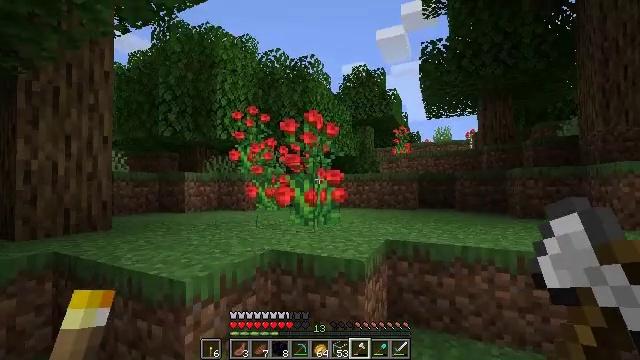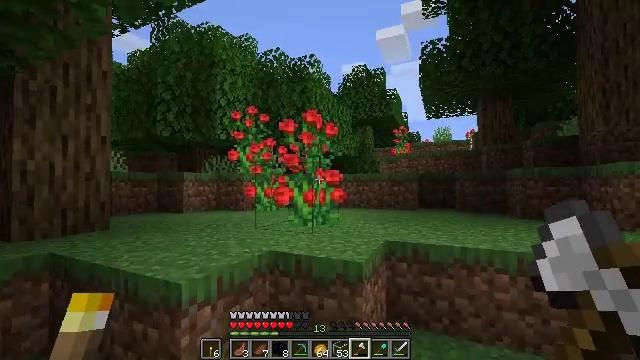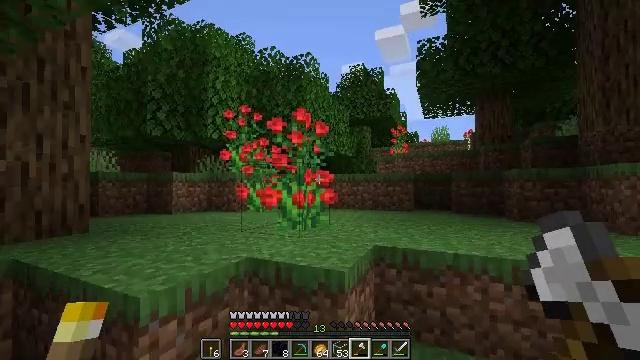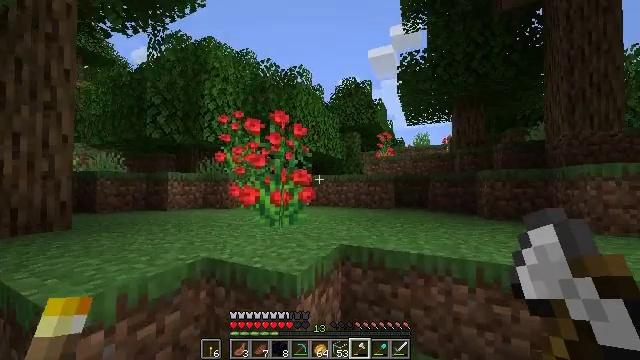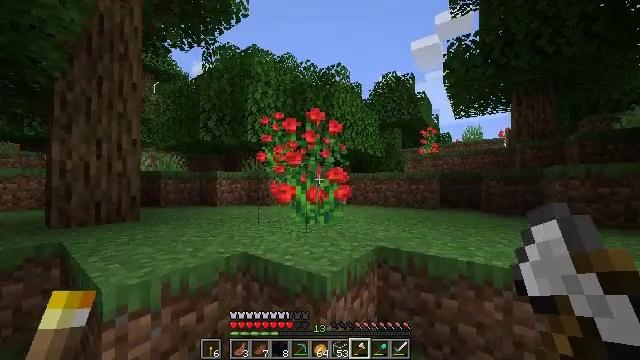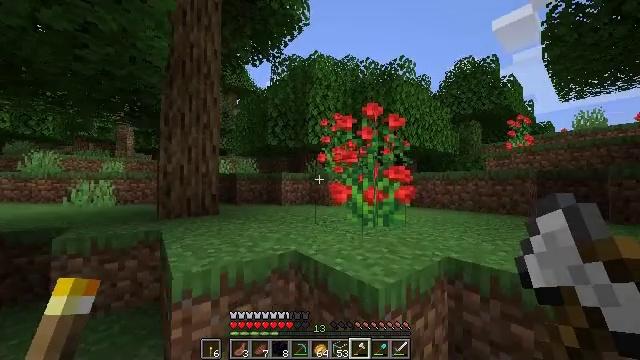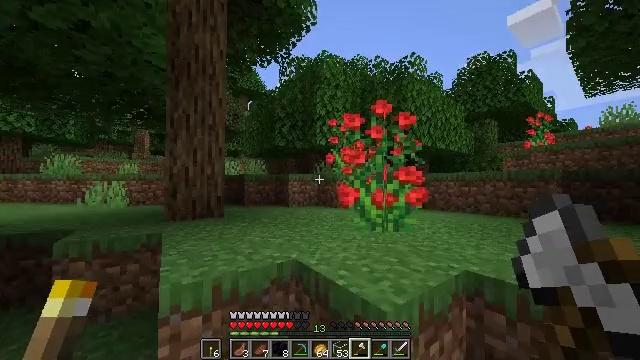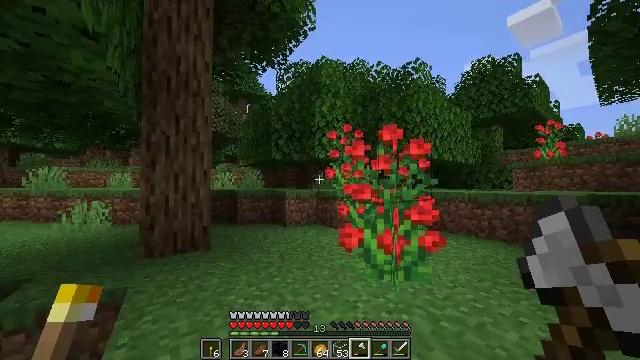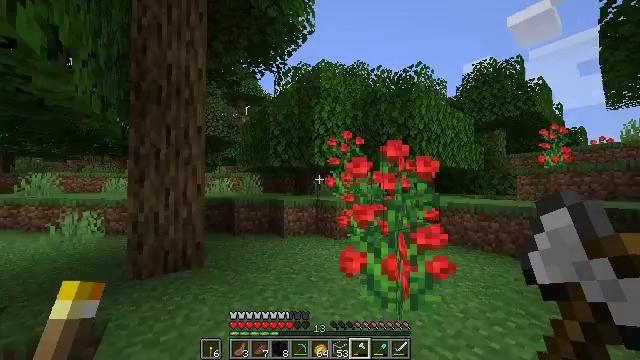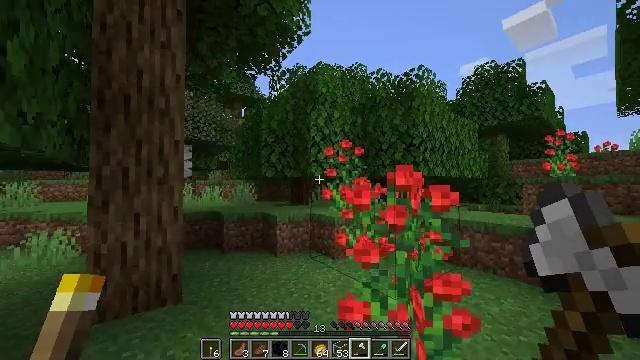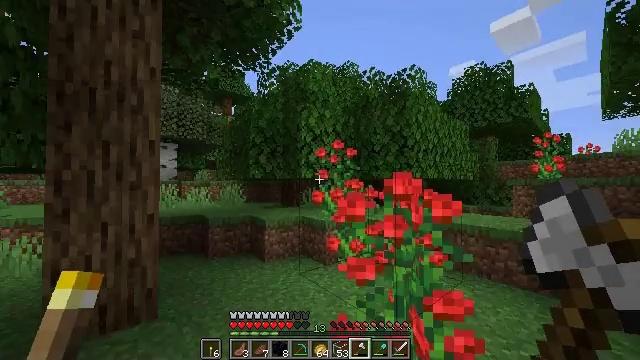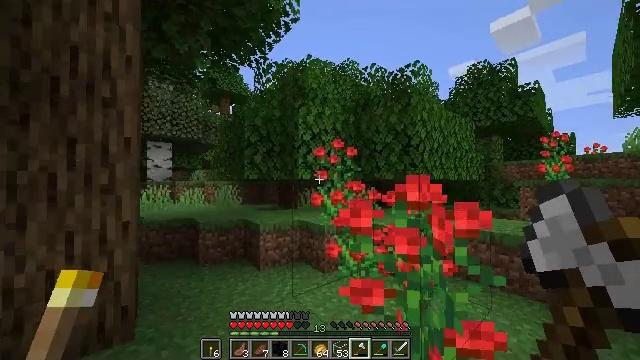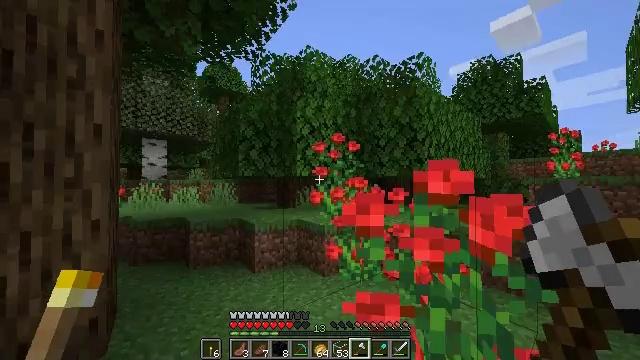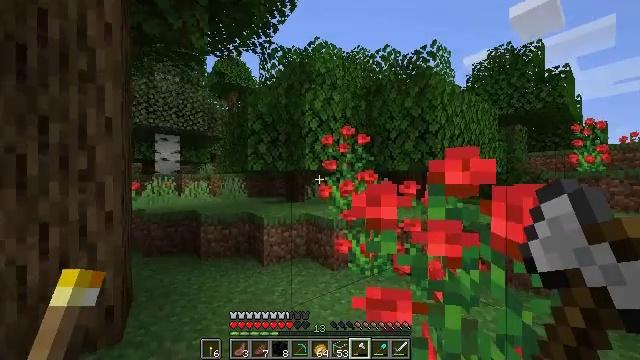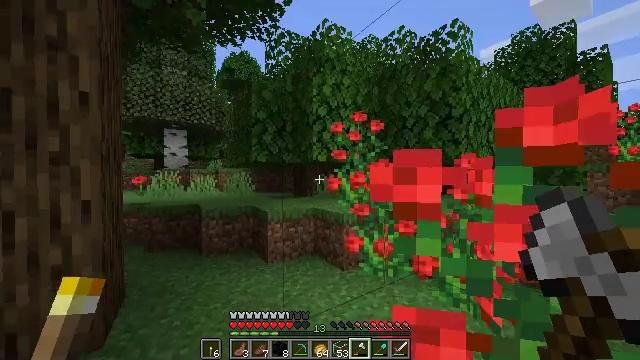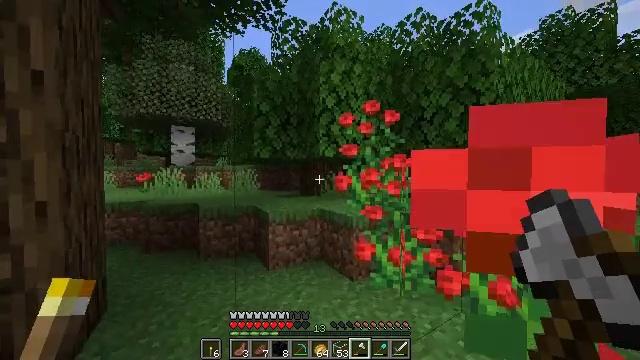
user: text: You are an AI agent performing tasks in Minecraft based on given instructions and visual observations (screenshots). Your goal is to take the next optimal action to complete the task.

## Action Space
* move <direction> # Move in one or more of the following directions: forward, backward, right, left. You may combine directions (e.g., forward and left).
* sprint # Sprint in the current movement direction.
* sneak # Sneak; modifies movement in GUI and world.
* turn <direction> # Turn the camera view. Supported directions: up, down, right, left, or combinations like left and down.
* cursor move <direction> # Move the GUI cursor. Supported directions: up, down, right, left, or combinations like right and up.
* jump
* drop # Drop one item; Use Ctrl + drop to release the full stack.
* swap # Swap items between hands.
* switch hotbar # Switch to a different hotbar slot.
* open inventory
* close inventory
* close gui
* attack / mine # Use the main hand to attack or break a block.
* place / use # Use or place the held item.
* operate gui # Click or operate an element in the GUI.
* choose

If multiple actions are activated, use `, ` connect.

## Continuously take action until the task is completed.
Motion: motion action
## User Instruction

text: Mine grass block from the ground.
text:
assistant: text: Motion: move forward and move right, sprint
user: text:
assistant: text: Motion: move forward and move right, sprint
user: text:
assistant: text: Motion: move forward and move right, sprint
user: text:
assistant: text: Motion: move forward, sprint, turn left
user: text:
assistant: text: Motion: move forward, sprint, turn left
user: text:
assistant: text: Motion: move forward, turn left, jump
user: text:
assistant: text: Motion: move forward, jump
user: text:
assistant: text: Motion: move forward, jump
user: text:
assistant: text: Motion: move forward, jump
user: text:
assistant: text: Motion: move forward, turn right, jump
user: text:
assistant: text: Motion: move forward, jump
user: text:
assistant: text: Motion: move forward, jump
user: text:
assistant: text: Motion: move forward, turn left and down, jump
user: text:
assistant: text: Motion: move forward, sprint, turn left, jump
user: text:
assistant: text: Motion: move forward, sprint, turn left, jump
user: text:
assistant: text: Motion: move forward, sprint, turn left and down, jump
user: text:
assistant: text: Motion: move forward, sprint, turn left, jump
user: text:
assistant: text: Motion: move forward, turn left, jump
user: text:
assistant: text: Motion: move forward, turn left, jump
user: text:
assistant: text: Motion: move forward, jump
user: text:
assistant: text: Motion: move forward, turn left
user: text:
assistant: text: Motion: move forward, turn left
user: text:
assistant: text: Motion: move forward, turn left
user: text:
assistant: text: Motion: move forward
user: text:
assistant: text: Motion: move forward and move left
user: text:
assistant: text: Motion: move forward and move left
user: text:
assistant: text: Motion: move forward and move left
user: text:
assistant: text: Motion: move forward and move left, turn right
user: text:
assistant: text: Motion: move forward and move left
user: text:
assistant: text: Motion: move forward